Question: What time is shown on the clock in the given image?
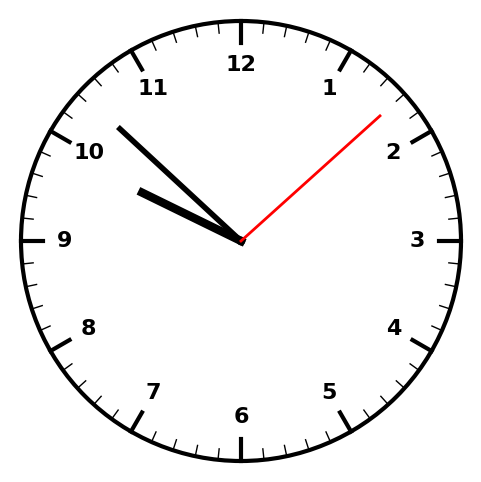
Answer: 09:52:08